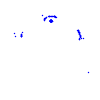
Particle: proton